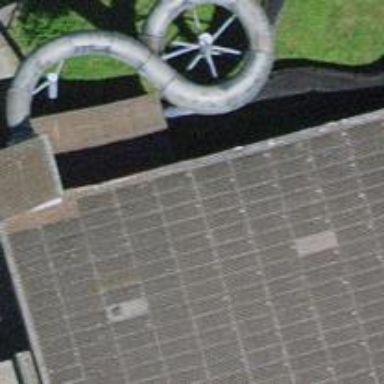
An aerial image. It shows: Water slide attraction.